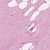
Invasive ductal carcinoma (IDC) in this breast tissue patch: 0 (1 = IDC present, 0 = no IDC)